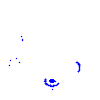
Particle: electron